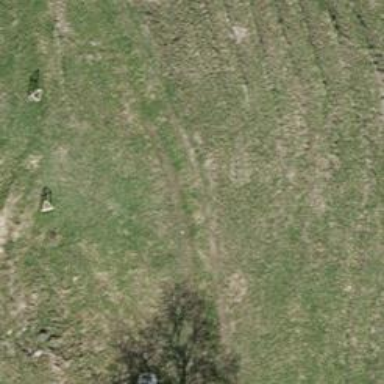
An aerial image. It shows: Ground path.